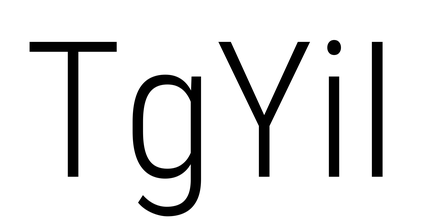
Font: Roboto_Condensed_Light